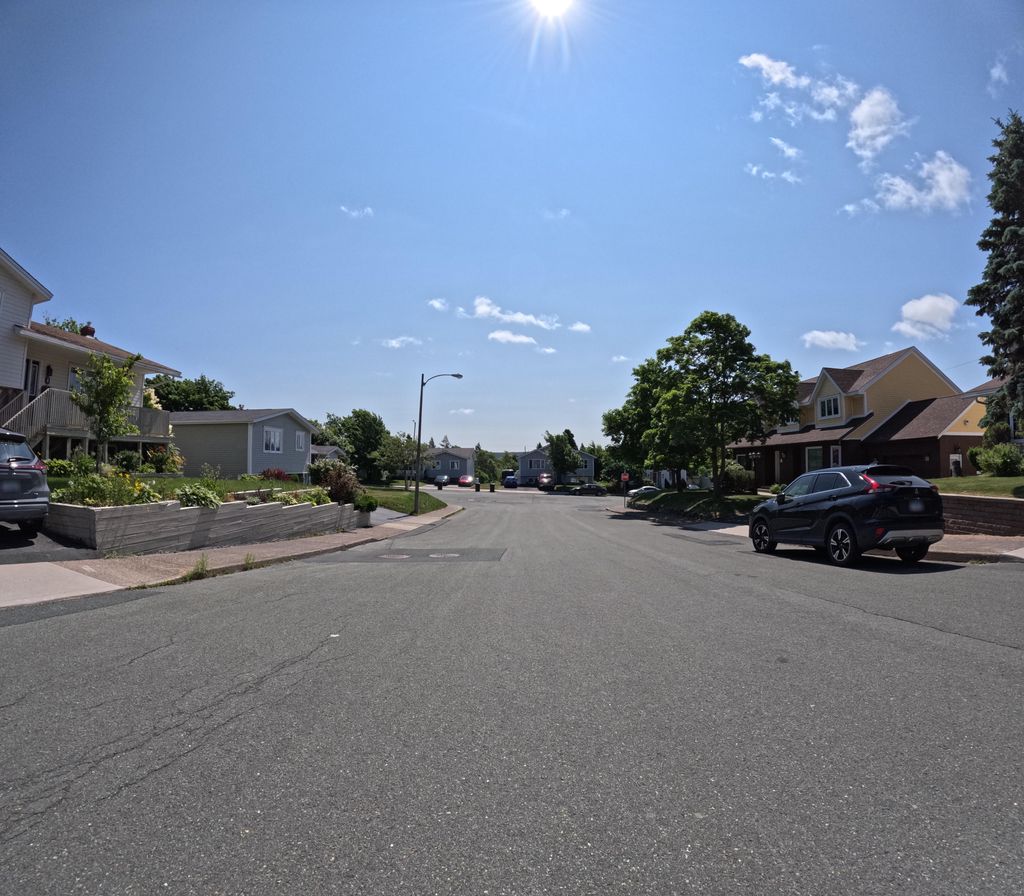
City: st_johns